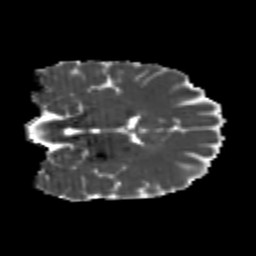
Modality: MD
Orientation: coronal
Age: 20
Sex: female
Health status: healthy
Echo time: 0.074 s